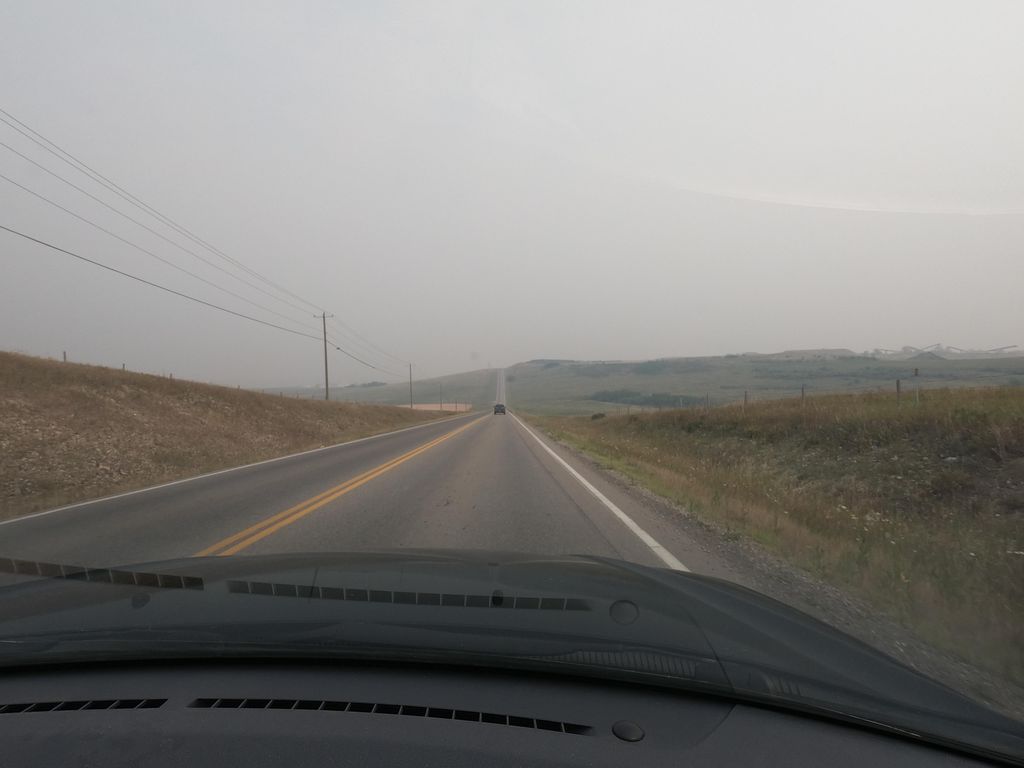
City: calgary